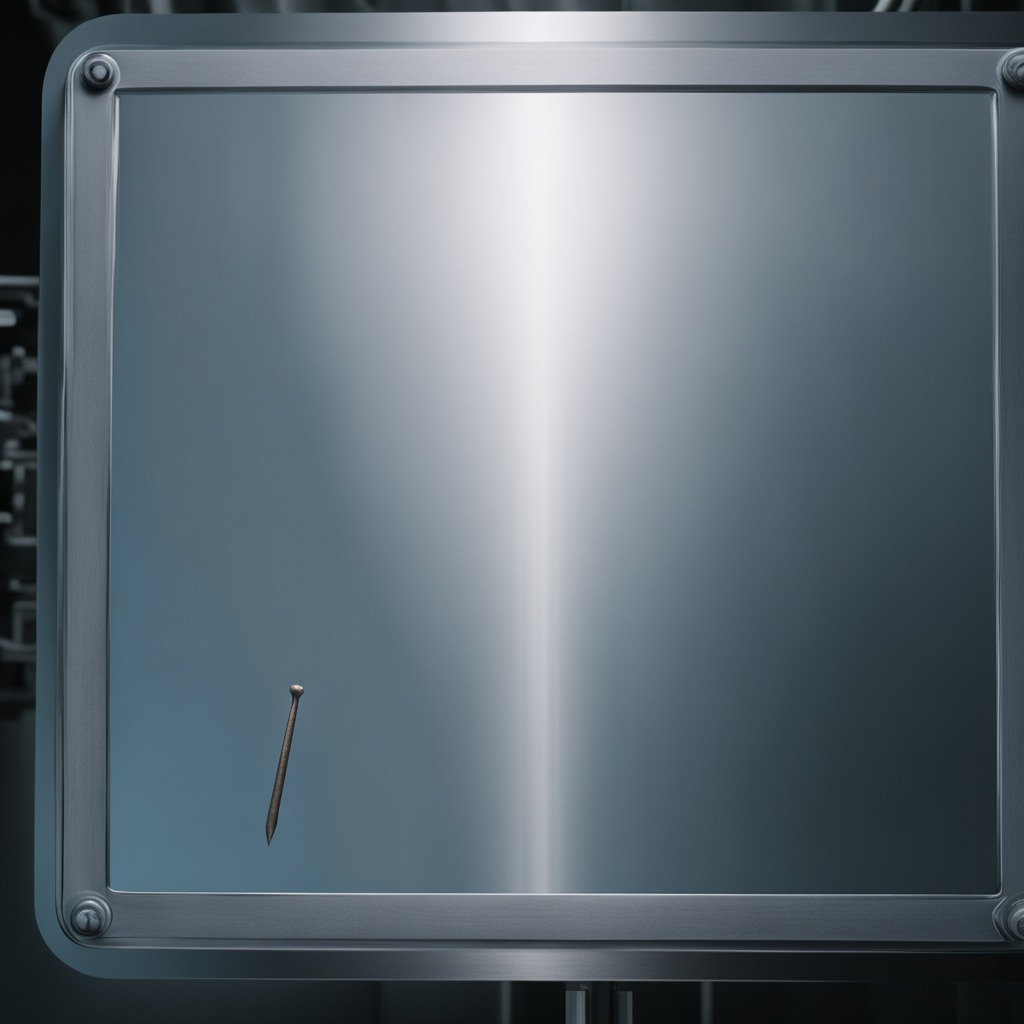
An iron nail is lying on a metal table in a machine shop under fluorescent lights.